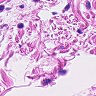
Metastatic tissue present: no